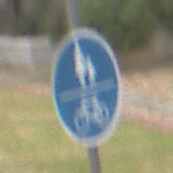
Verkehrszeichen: GemeinsamerGehUndRadweg
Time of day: Midday
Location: Outdoor (Urban)
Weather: Overcast
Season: NotSpecified
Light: Natural